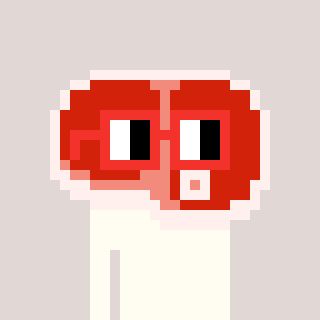
a pixel art character with square red glasses, a steak-shaped head and a gold-colored body on a warm background